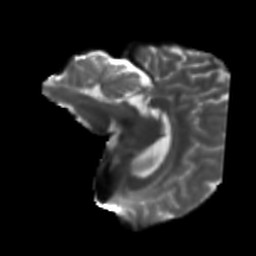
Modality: T2w
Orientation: sagittal
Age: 36
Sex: female
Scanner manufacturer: siemens
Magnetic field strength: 3 T
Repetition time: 5.47 s
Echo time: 0.0854 s